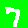
Digit: 7